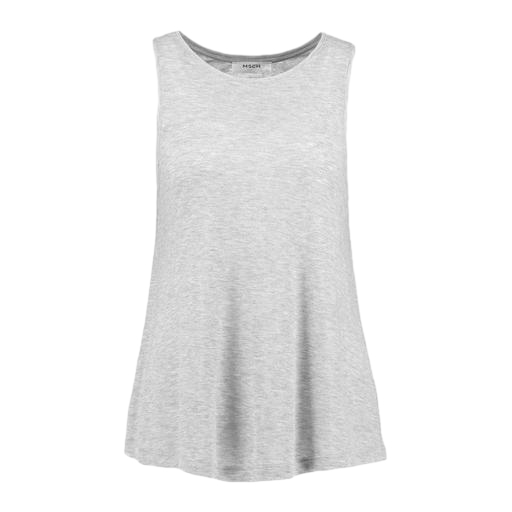
gray colored tank top, grey and white tank top, gray tank top, white background